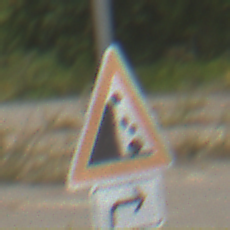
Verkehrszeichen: SteinschlagLinks
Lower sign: RichtungsangabeDurchPfeile5
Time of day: Midday
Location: Outdoor (Suburban)
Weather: PartlyCloudy
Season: Summer
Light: Natural